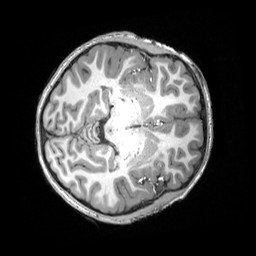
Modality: T1w
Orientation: axial